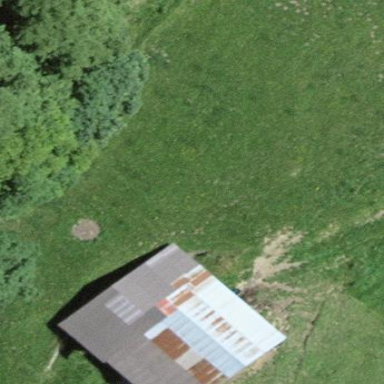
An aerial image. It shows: Barn.